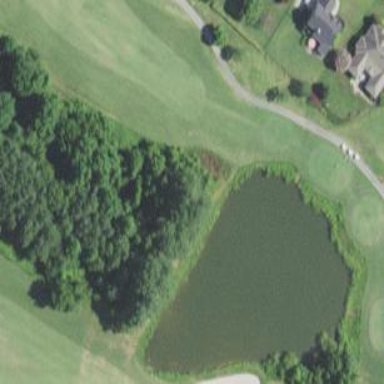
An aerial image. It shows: Water hazard on golf course. The hazard is natural water feature.